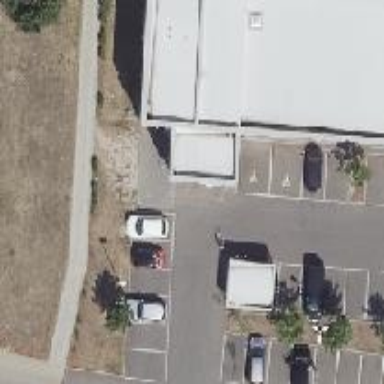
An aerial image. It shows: Parking aisle designated as service road.